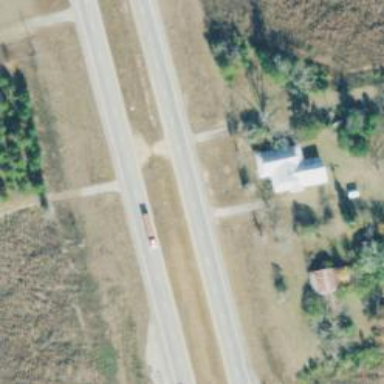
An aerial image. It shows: Trunk highway.